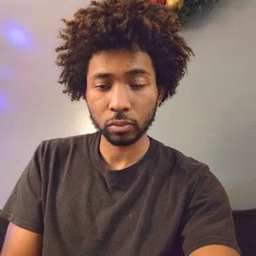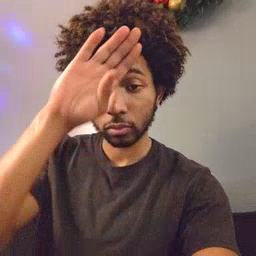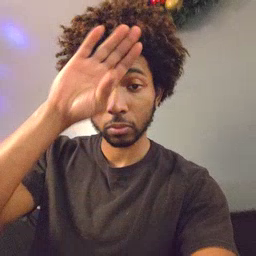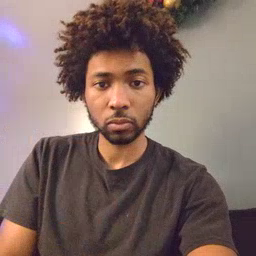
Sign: fireman